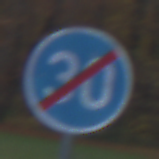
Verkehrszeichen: EndeMindestgeschwindigkeit
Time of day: SunriseSunset
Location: Outdoor (Nature)
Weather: PartlyCloudy
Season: Autumn
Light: Natural